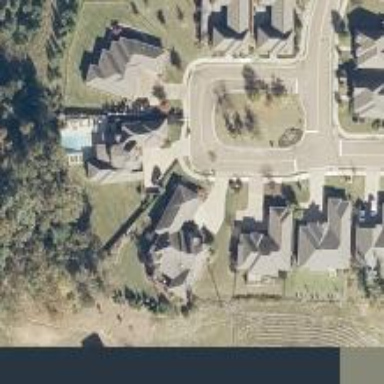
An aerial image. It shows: Residential road with sidewalk on the left side.